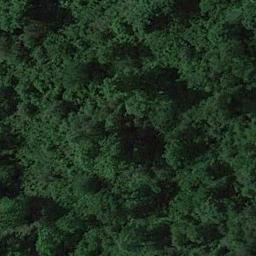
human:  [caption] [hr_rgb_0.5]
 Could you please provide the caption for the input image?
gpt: The forest is full of green trees .

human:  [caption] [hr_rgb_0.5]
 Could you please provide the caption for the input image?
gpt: This is a dense forest .

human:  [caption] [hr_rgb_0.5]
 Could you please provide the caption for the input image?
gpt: Many green trees are in a forest .

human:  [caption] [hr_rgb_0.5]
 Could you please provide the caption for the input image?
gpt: The forest has a lot of dense green trees of different heights .

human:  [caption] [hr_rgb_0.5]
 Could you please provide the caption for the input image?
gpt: A forest with many green trees .